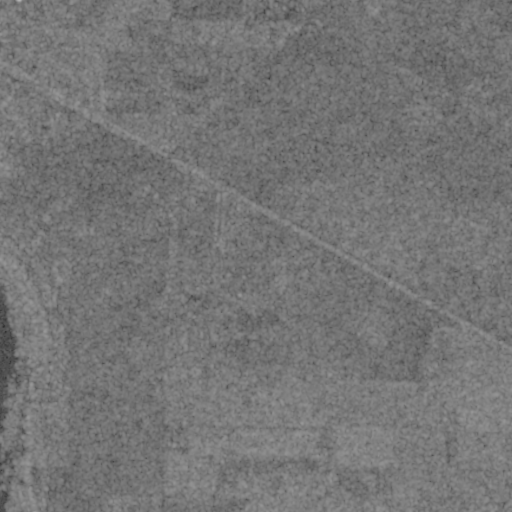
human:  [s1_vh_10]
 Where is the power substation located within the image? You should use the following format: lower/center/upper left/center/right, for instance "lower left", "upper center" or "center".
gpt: The power substation is located in the upper left of the image.
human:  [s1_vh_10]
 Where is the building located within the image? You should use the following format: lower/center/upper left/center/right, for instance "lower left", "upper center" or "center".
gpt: The building is located in the upper left of the image.
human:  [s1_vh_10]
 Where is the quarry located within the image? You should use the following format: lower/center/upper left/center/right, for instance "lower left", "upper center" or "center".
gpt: There is no quarry in the image.

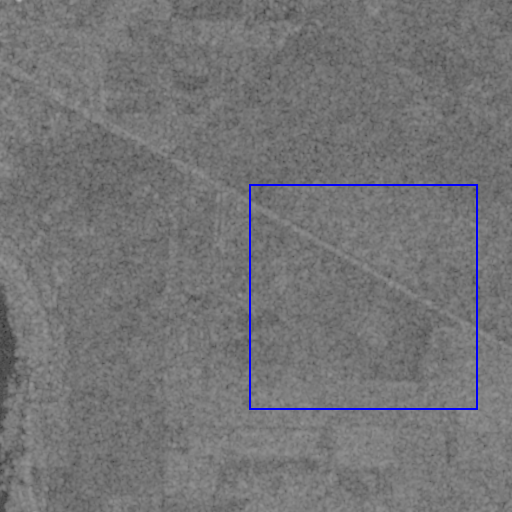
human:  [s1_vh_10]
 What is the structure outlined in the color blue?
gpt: There is no blue outline.
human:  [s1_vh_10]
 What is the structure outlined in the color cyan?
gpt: There is no structure outlined in cyan.